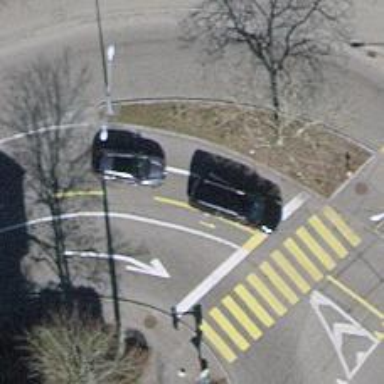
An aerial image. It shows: Road with traffic signals.